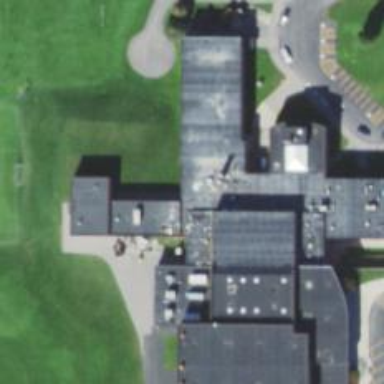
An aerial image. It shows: School.